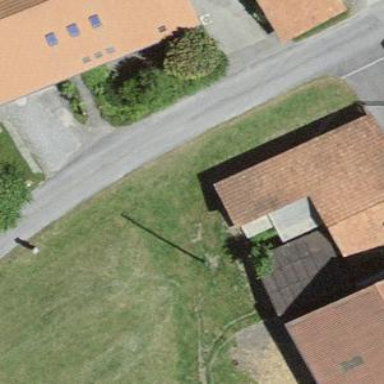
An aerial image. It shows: Barn.